Question: I am trying to draw a bus route as a simple sequence of lines. Nothing fancy. But instead of lines, I'm getting wedges. Initially I was fine with this, because the wedges sortof look like arrows and always face towards the second point. But now I want to improve the look, and the wedges are becoming a big problem.
My suspicion is some sort of floating-point issue due to the graphics transform (lat/lons are fed in and the transform turns them into x/y on the bitmap [assuming lat/lon is euclidean is accurate enough for my purposes], so the scaling is several orders of magnitude).
Screenshot:

It actually kind of looks like the line was split into two triangles but only one of them was drawn.
Relevant Code (note: drawing is done asynchronously, which is why I'm creating a bitmap):
'''
'-- Creating the transform --'
Dim bitmap = New Bitmap(Math.Max(1, PictureBox1.Width), Math.Max(1, PictureBox1.Height))
Dim g = Graphics.FromImage(bitmap)
g.TranslateTransform(0, bitmap.Height)
g.ScaleTransform(1, -1)
g.ScaleTransform(CSng(bitmap.Width) / (maxLon - minLon), CSng(bitmap.Height) / (maxLat - minLat))
g.TranslateTransform(-minLon, -minLat)
'-- Drawing the lines (in a method called asynchronously) --'
using pen = New Pen(Brushes.Black, 0.0001)
Dim shapes = busData.TripsInGroup(tripGroup.Value).
Select(Function(e) e.Shape).
Distinct()
For Each shape In shapes
For i = 0 To shape.Points.Count - 2
Dim e1 = shape.Points(i)
Dim e2 = shape.Points(i + 1)
Dim p1 = New PointF(CSng(e1.Longitude), CSng(e1.Latitude))
Dim p2 = New PointF(CSng(e2.Longitude), CSng(e2.Latitude))
g.DrawLine(pen, p1, p2)
Next
Next
'''
Example values:
'''
cenLat = 44.657176
cenLon = -63.549471
spnLat = 0.071921
spnLon = 0.179729
minLat = cenLat - spnLat / 2
maxLat = cenLat + spnLat / 2
minLon = cenLon - spnLon / 2
maxLon = cenLon + spnLon / 2
shpts = {(Lat: 44.<PHONE>, Lon: -63.<PHONE>),
(Lat: 44.<PHONE>, Lon: -63.<PHONE>),
(Lat: 44.<PHONE>, Lon: -63.<PHONE>),
(Lat: 44.<PHONE>, Lon: -63.<PHONE>),
(Lat: 44.<PHONE>, Lon: -63.<PHONE>),
(Lat: 44.<PHONE>, Lon: -63.<PHONE>),
(Lat: 44.<PHONE>, Lon: -63.<PHONE>),
(Lat: 44.648893839, Lon: -63.<PHONE>),
(Lat: 44.<PHONE>, Lon: -63.<PHONE>),
(Lat: 44.<PHONE>, Lon: -63.<PHONE>),
(Lat: 44.<PHONE>, Lon: -63.<PHONE>),
(Lat: 44.<PHONE>, Lon: -63.<PHONE>)}
'''
Notes and discoveries:
- - -
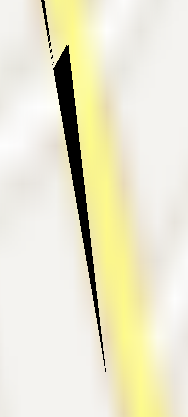
Answer: I had this same issue, and stumbled across this thread. Unlike the OP I found that DrawLines did not solve the issue and suffered from the same problem as DrawLine.
Gabe is correct in that the issue is with regard to the precision of the internal drawing algorithms.
I solved the problem by scaling up the lat/long values by a factor of 10 (although if you are doing more zooming in you may need to scale up by more) before passing them to any drawing algorithm.